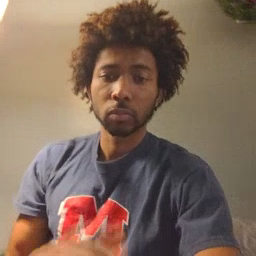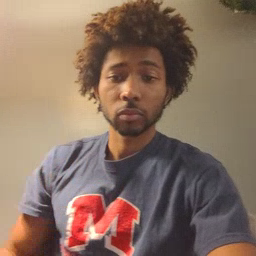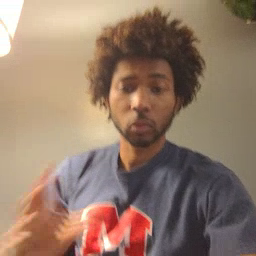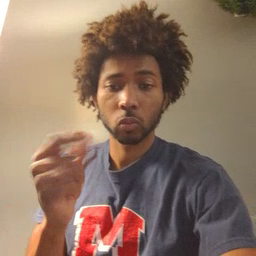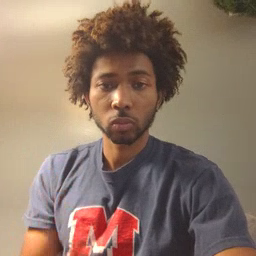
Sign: dog